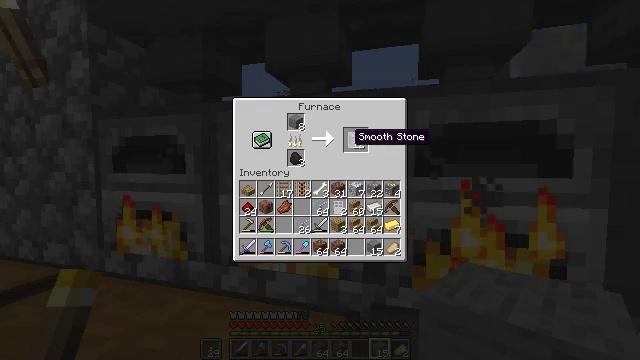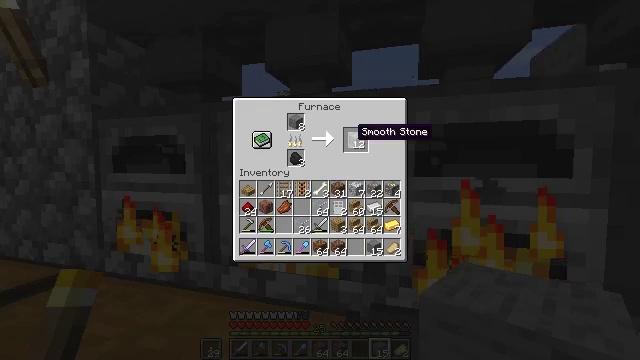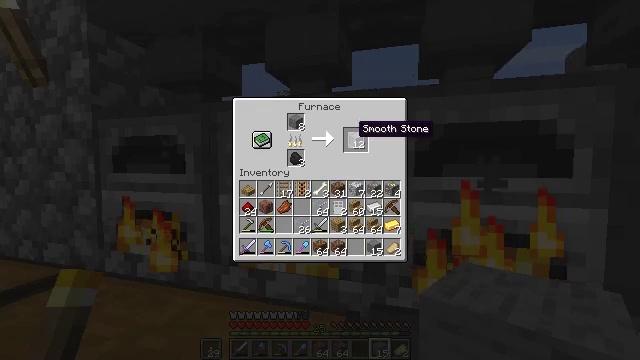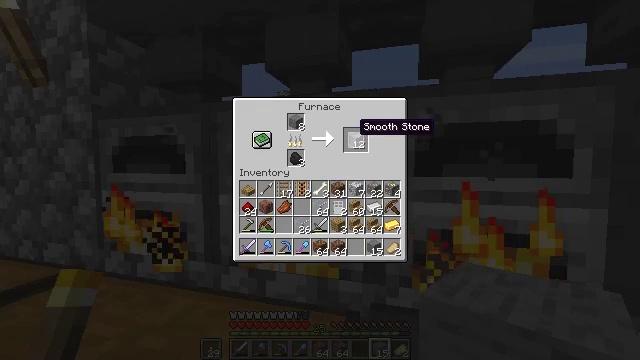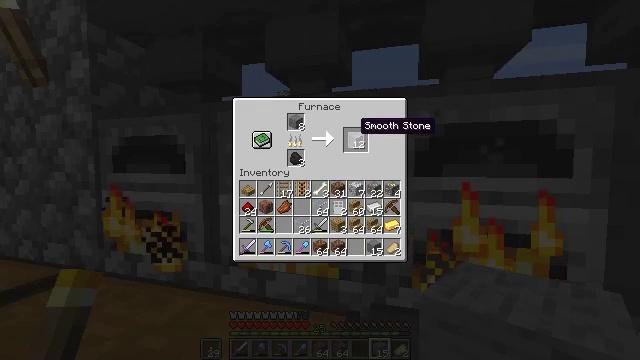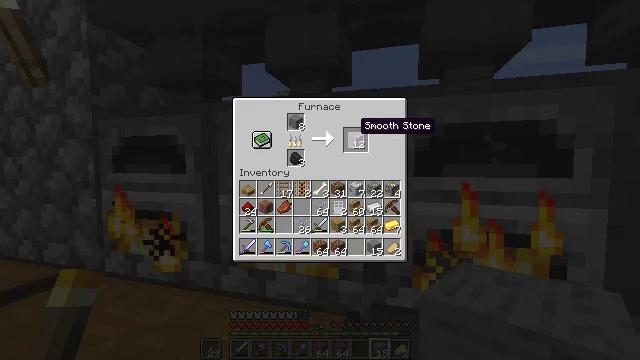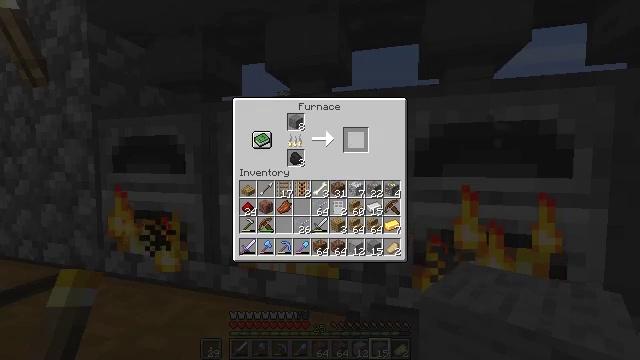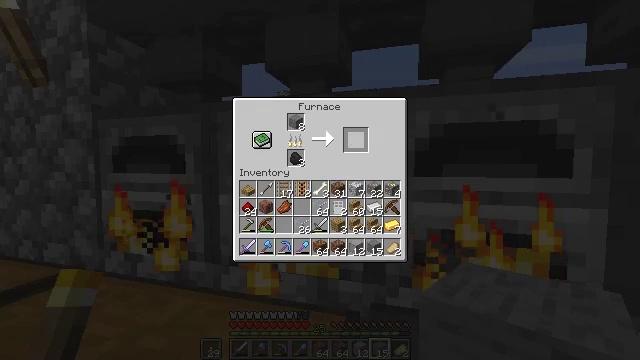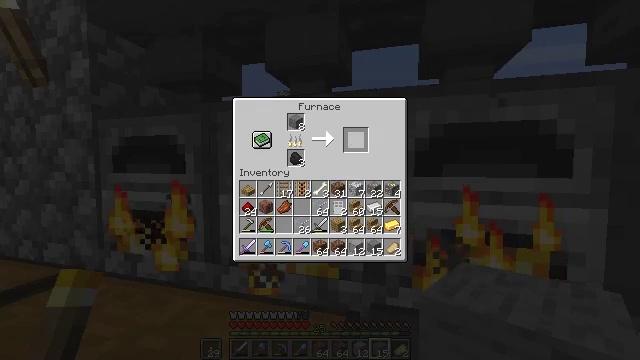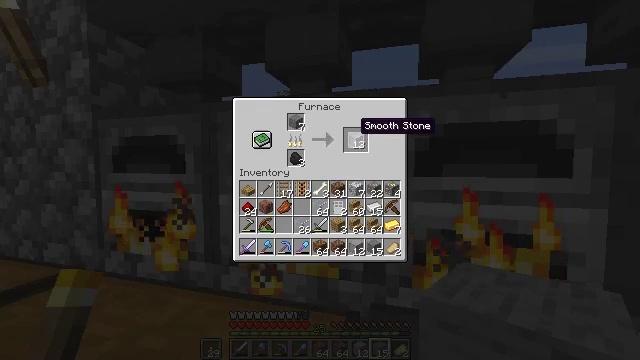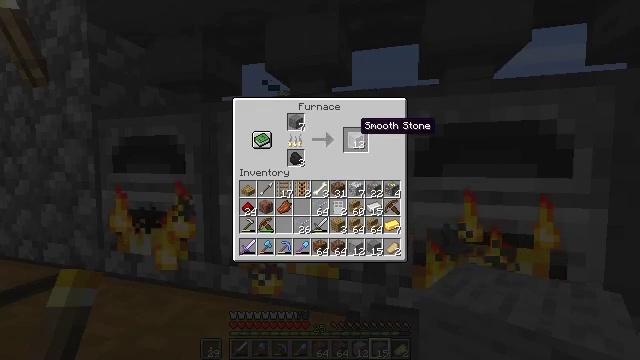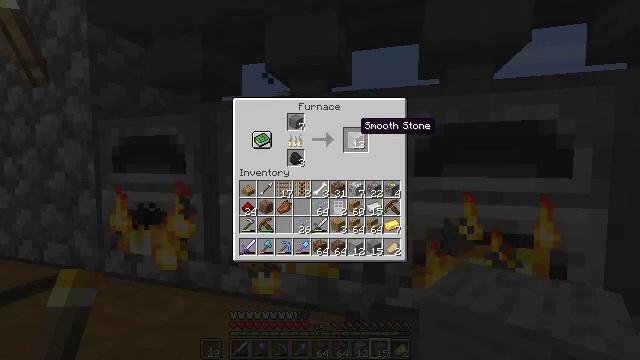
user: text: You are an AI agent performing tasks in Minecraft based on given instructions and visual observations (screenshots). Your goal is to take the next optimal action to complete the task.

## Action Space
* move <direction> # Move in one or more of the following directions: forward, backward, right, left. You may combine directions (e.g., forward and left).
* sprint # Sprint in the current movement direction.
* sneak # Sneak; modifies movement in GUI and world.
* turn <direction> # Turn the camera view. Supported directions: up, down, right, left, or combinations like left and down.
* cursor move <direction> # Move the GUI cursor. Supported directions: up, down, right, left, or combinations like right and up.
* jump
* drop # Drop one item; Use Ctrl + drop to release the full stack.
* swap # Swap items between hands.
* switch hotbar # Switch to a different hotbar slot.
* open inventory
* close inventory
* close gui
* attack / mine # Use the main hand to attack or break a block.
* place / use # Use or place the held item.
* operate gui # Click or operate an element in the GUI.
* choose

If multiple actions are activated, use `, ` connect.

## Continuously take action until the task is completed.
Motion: motion action
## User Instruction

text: Make smooth stone by smelting regular stone.
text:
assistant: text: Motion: sneak
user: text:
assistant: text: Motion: sneak
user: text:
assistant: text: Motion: sneak
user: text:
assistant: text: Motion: sneak
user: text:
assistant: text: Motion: sneak
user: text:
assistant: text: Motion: sneak, operate gui
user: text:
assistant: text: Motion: sneak, operate gui
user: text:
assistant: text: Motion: sneak, operate gui
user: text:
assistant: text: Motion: sneak
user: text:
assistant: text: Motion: sneak
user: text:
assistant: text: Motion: sneak
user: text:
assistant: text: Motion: sneak